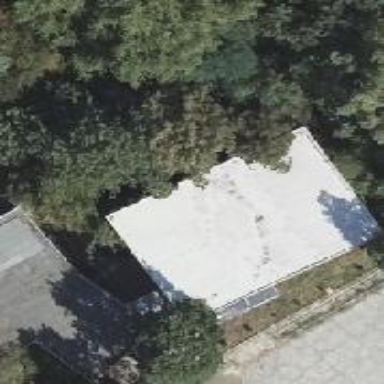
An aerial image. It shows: View of roof of building.